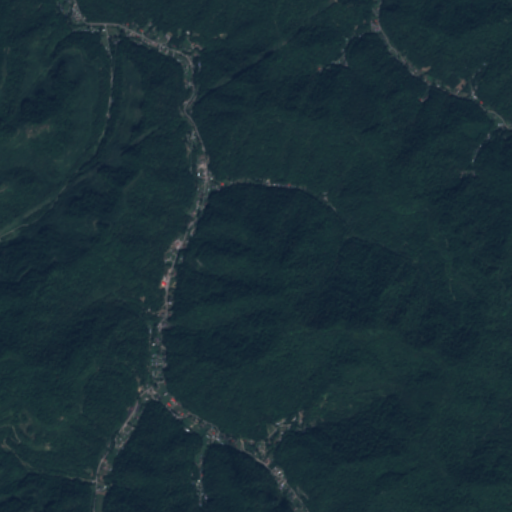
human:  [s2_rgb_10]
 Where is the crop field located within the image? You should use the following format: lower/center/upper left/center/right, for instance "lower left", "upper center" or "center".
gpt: There is no crop field in the image.